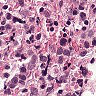
Metastatic tissue present: yes